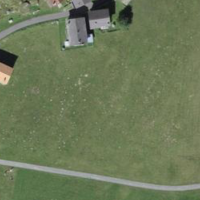
EUNIS habitat code: 24
Species observed at this site:
Pyrrhocorax graculus
Corvus corax